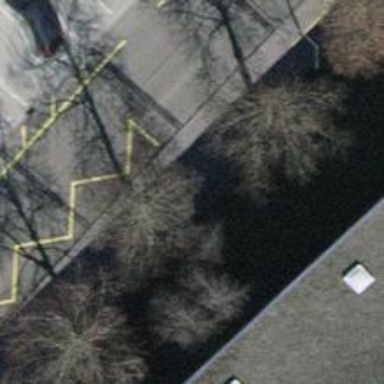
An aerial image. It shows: Bus stop with platform for public transport.